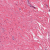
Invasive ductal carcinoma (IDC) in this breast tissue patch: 0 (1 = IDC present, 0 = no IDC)